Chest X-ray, PA view. Patient: 41 years old, sex F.
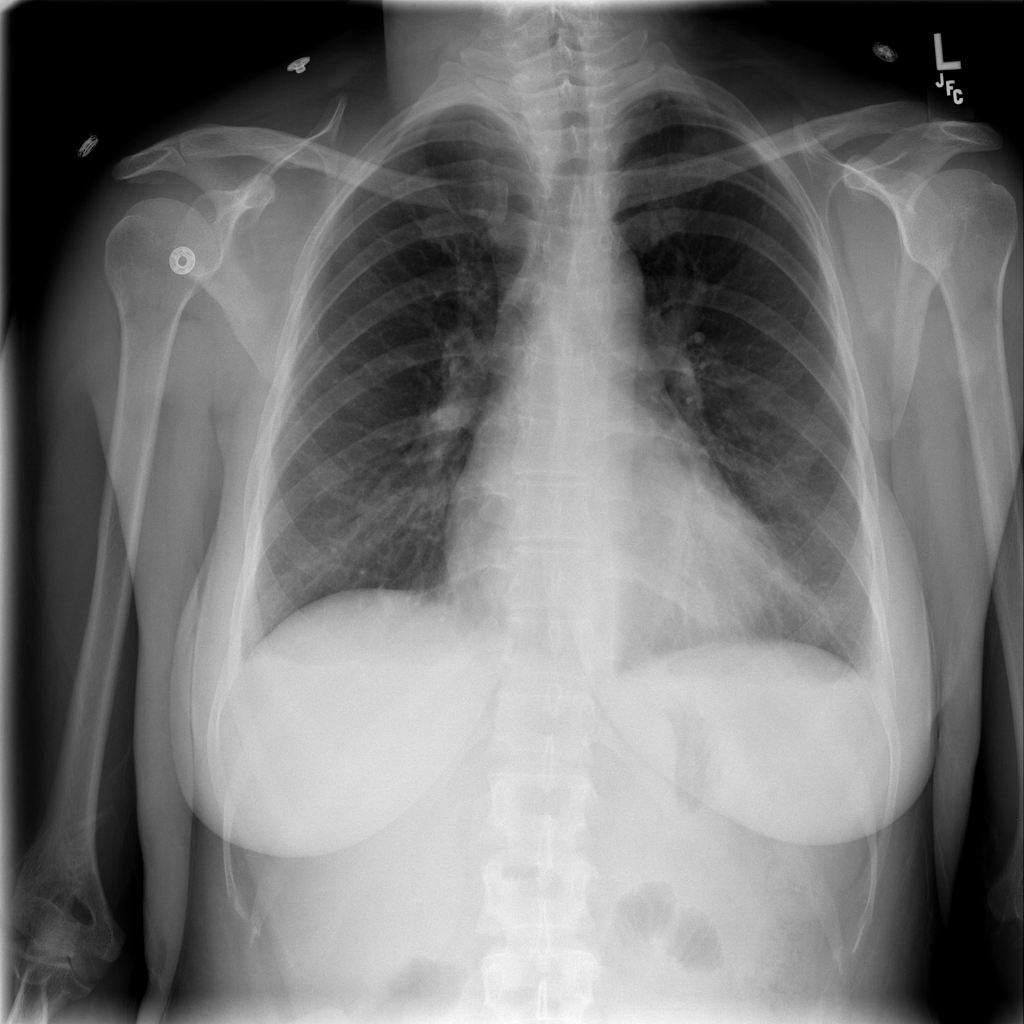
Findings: Effusion